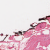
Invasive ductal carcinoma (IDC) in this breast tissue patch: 0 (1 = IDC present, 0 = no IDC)